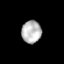
Tissue: prostate
Cell type: Myeloid cells
Senescence score: 0.3519
Nuclear area (px): 430
Mean DAPI intensity: 186